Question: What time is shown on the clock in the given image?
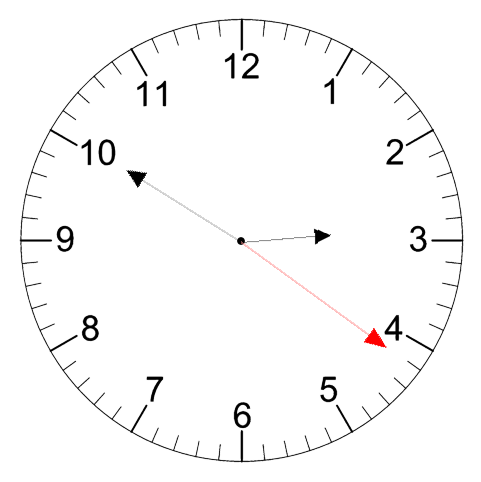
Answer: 02:50:21